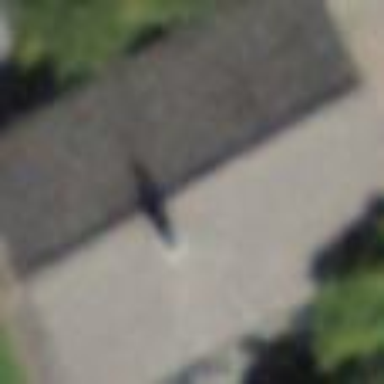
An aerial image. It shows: Garage.